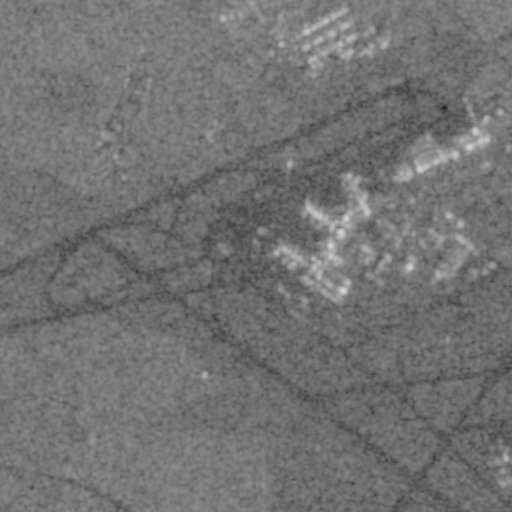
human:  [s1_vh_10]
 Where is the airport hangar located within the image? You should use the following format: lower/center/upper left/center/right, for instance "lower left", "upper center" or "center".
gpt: The airport hangar is located in the lower right of the image.
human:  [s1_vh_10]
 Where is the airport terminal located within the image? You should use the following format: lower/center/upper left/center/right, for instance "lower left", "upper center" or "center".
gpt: The airport terminal is located in the center right of the image.
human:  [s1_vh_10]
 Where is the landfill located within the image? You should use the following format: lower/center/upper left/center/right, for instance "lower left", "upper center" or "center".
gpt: The landfill is located in the lower left of the image.
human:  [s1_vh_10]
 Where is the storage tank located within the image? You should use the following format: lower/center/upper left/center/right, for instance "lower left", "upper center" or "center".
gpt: The storage tank is located in the upper right of the image.
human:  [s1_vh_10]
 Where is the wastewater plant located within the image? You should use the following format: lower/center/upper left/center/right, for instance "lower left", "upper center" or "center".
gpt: The wastewater plant is located in the upper right of the image.
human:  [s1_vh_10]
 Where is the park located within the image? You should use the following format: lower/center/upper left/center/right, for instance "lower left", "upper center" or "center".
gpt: There is no park in the image.

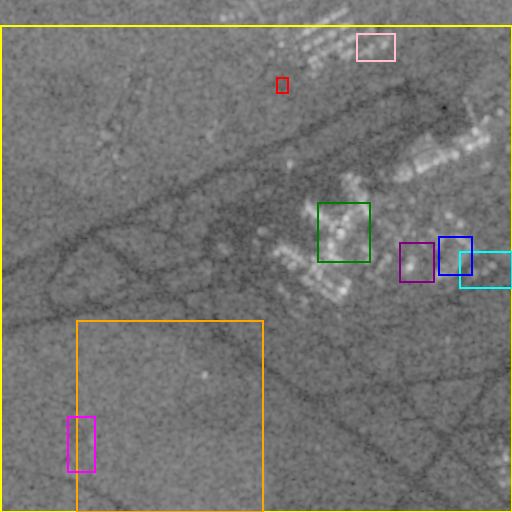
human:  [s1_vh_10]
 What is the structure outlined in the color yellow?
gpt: The structure outlined in yellow is an airport.
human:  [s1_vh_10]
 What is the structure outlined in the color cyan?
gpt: The structure outlined in cyan is an airport apron.
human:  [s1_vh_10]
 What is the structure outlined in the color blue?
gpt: The structure outlined in blue is an airport hangar.
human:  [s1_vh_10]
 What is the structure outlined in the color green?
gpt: The structure outlined in green is an airport terminal.
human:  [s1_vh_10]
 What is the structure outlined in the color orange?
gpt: The structure outlined in orange is a crop field.
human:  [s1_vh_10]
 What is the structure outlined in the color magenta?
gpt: The structure outlined in magenta is a landfill.
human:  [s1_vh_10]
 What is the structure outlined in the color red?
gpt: The structure outlined in red is a park.
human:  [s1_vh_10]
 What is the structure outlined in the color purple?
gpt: The structure outlined in purple is a parking lot.
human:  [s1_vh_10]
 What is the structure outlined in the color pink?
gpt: The structure outlined in pink is a wastewater plant.